Can you highlight the differences in these two pictures?
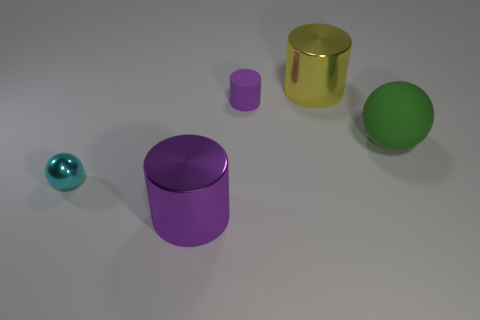
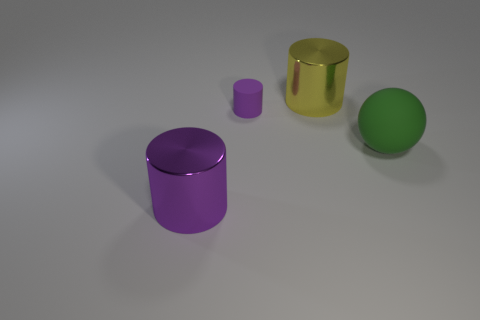
the tiny metal thing is gone
the small cyan object has disappeared
the cyan metallic thing has disappeared
the cyan metal thing is no longer there
the shiny ball is missing
the small cyan metal ball that is left of the big green rubber ball is gone
the small cyan shiny ball left of the big yellow object is missing
the tiny cyan shiny sphere that is on the left side of the yellow cylinder is no longer there
the small cyan metal sphere left of the large purple cylinder has disappeared